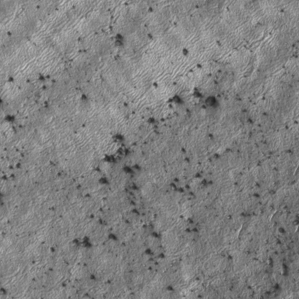
Label: frost